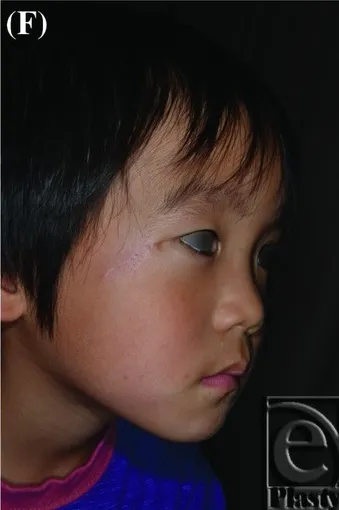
Case 4. A 23-month-old boy with a hemangioma in the right zygomatic region. (f) Results at 6 months after the last operation. The resulting scar was not conspicuous, and the outcome was judged as excellent.
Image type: medical_photograph (oral_photograph)